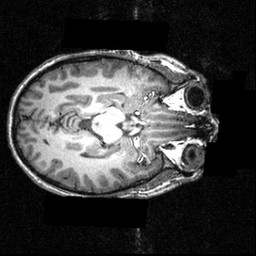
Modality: T1w
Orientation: axial
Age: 27
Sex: female
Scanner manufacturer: siemens
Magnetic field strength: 3.951 T
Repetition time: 1.5 s
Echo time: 0.00335 s